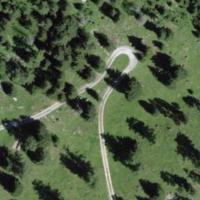
EUNIS habitat code: 43
Species observed at this site:
Geum rivale